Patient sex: M
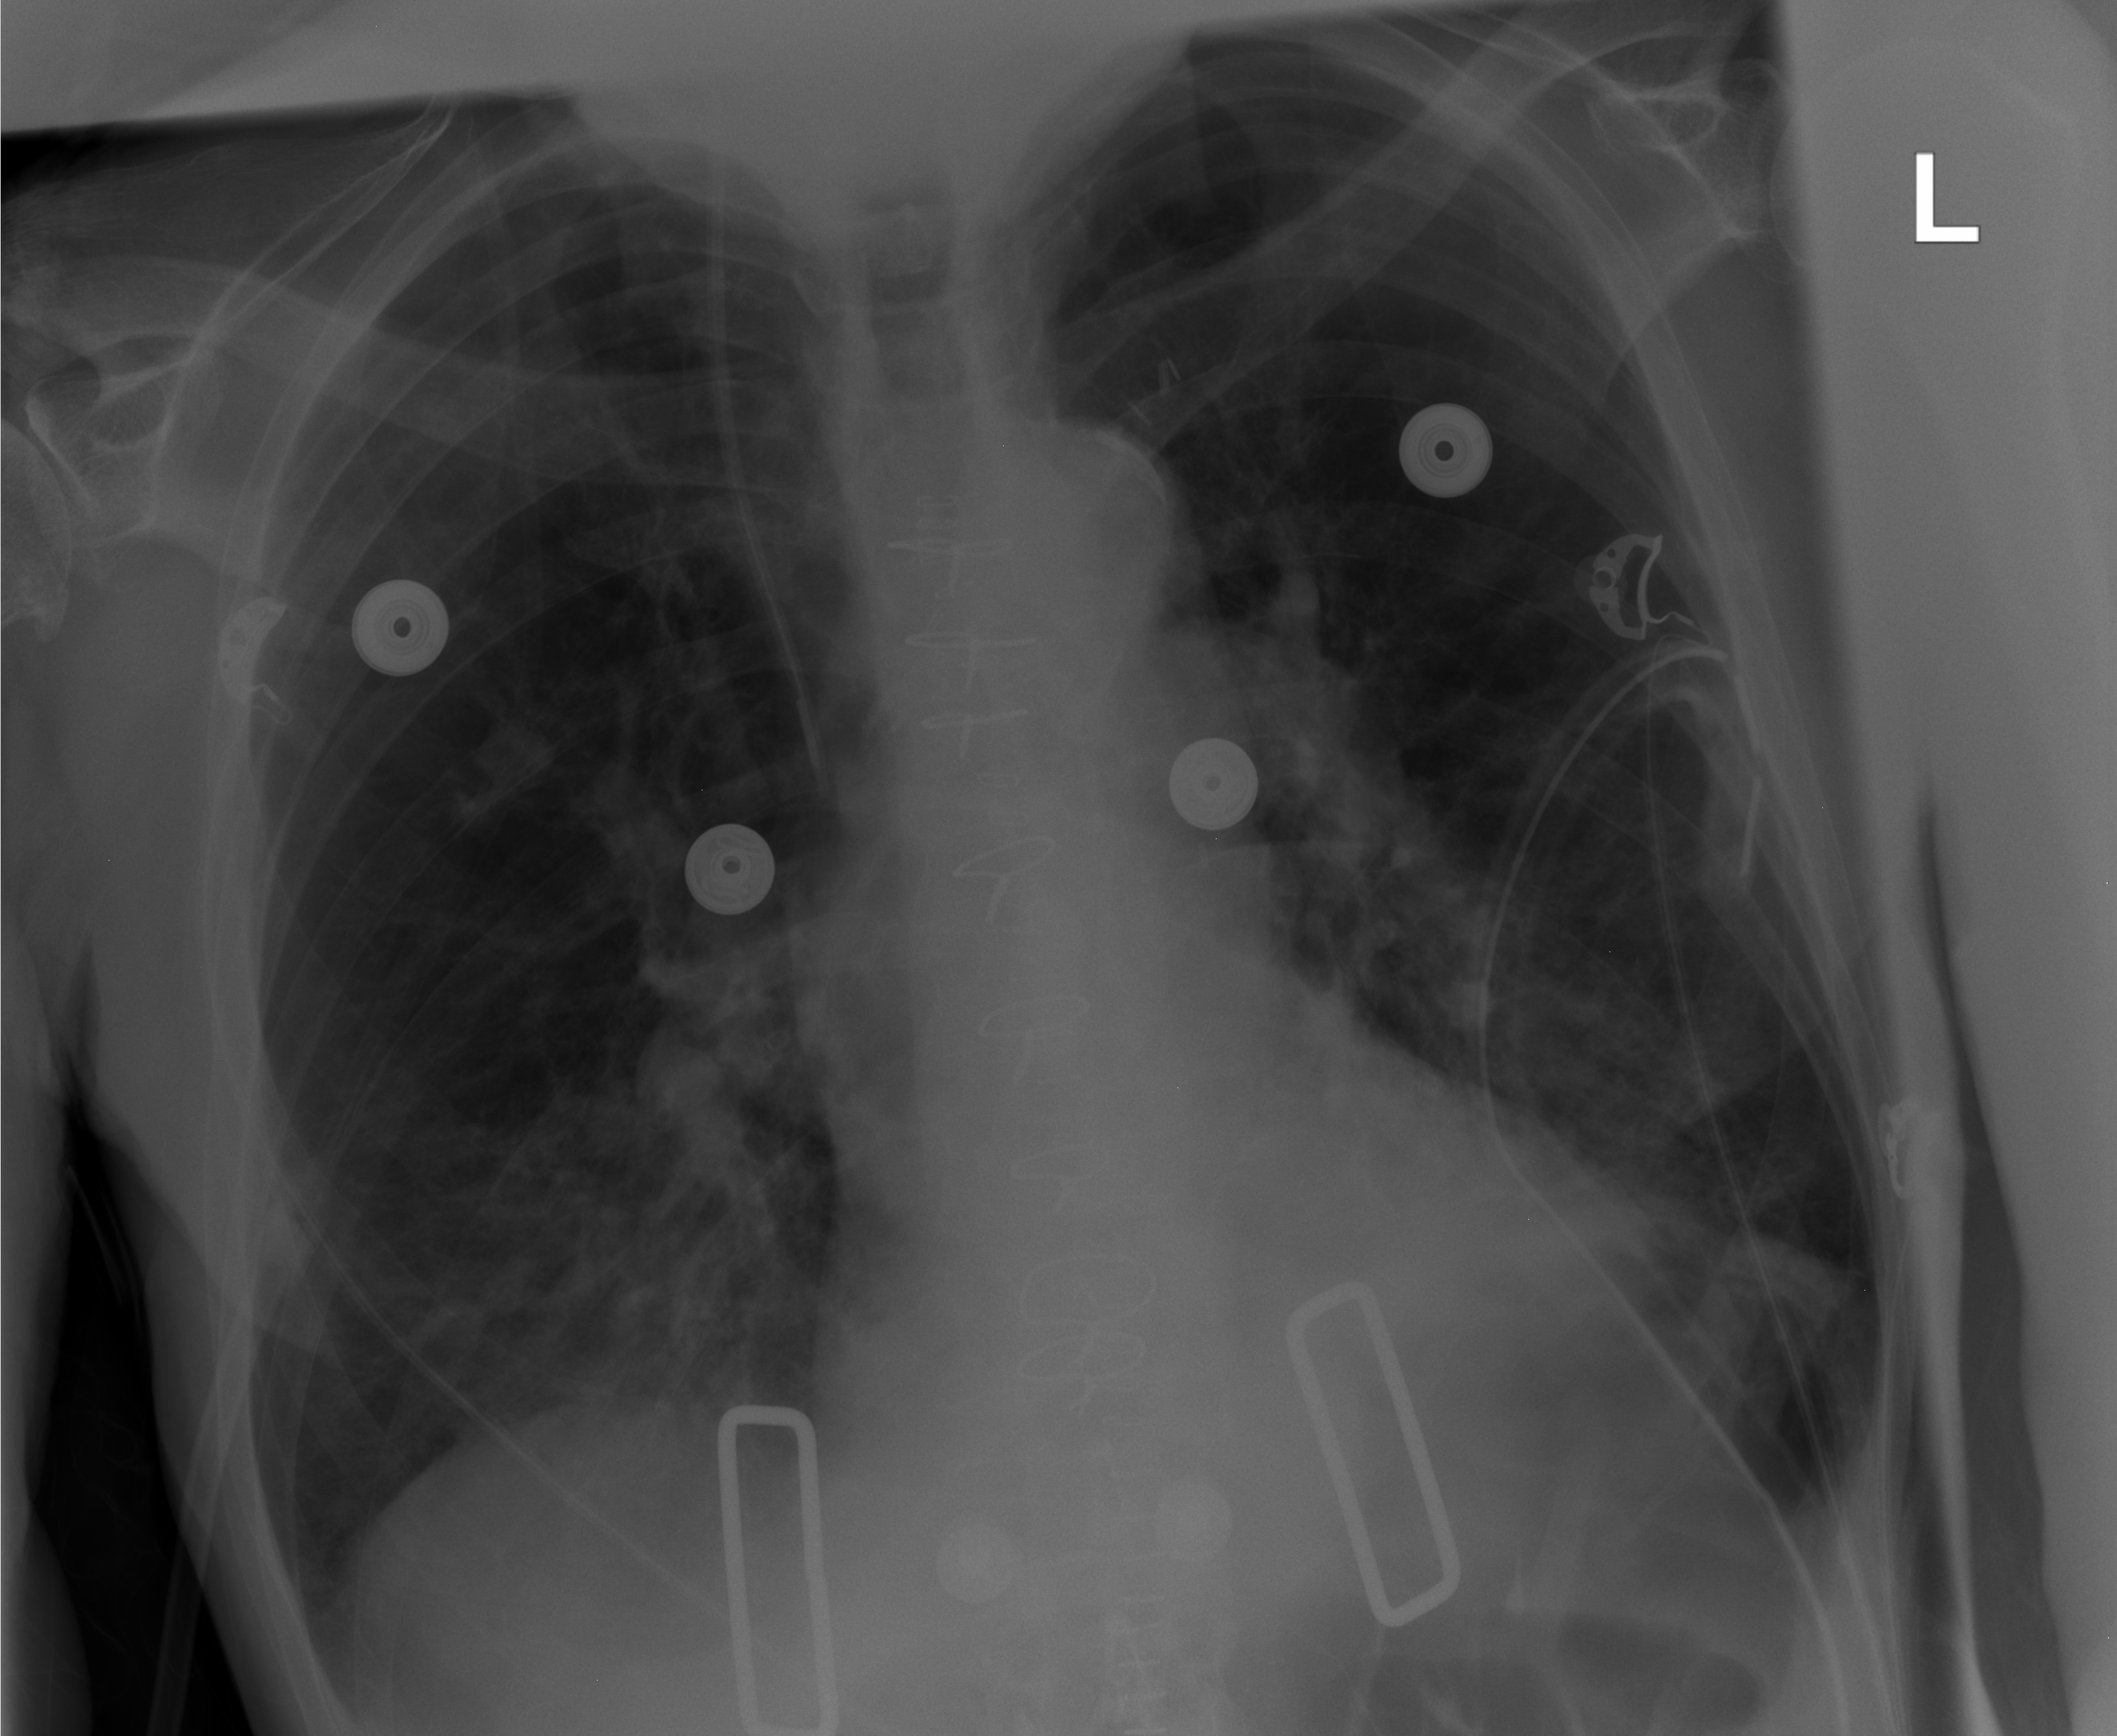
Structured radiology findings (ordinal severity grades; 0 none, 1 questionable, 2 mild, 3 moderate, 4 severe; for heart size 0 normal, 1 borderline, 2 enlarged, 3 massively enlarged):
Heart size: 0
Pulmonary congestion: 0
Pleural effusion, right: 0
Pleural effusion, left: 0
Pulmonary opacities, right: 2
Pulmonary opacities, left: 0
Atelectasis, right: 0
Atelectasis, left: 0